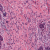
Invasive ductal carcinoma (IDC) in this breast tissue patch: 1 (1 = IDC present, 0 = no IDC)